Field crop: maize
Growth stage: 1
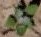
Species: chenopodium